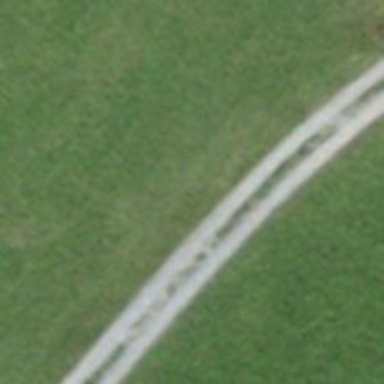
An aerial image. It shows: Paved track.